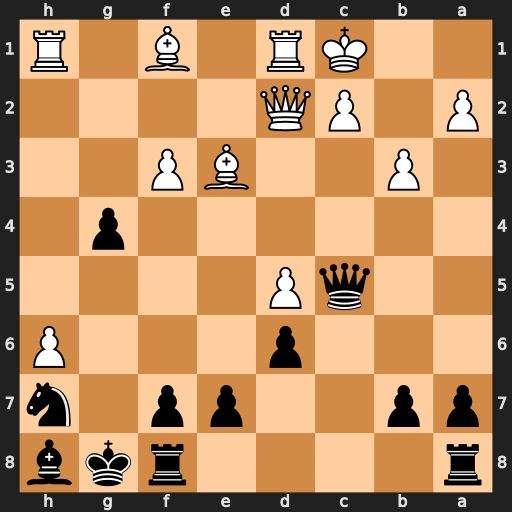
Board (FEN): r4rkb/pp2pp1n/3p3P/2qP4/6p1/1P2BP2/P1PQ4/2KR1B1R
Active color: b
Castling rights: -
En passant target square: -
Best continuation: Qa3+ Kb1 Qb2#